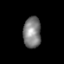
Tissue: lung
Cell type: Others
Senescence score: 0.2372
Nuclear area (px): 546
Mean DAPI intensity: 125.597